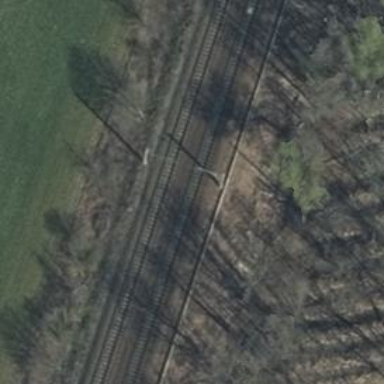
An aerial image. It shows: Railway track with contact lines for electrification.